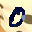
Label: 0